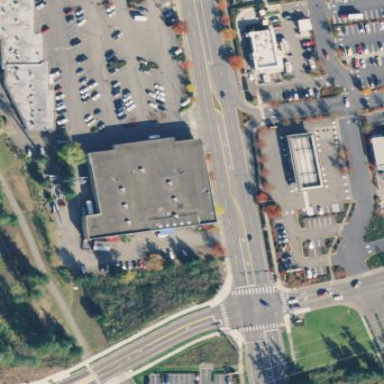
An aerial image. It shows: Commercial building.